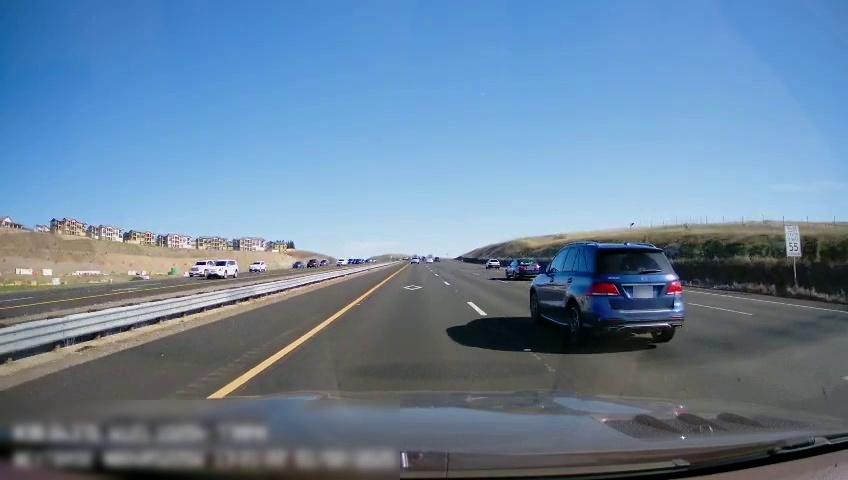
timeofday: Day
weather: Sunny
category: Drivable Space
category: Drivable Space
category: Vehicles | Car
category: Vehicles | Car
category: Vehicles | SUV
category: Vehicles | SUV
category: Vehicles | SUV
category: Vehicles | SUV
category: Vehicles | SUV
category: Vehicles | Car
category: Vehicles | Car
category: Vehicles | SUV
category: Lanes | Current Lane
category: Lanes | Current Lane
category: Lanes | Alternate Lane
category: Lanes | Alternate Lane
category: Lanes | Alternate Lane
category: Lanes | Opposite Lane
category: Lanes | Opposite Lane
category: Lanes | Opposite Lane
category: Traffic | Signs